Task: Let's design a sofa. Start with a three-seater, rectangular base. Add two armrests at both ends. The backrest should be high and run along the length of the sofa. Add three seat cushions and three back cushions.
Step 158:
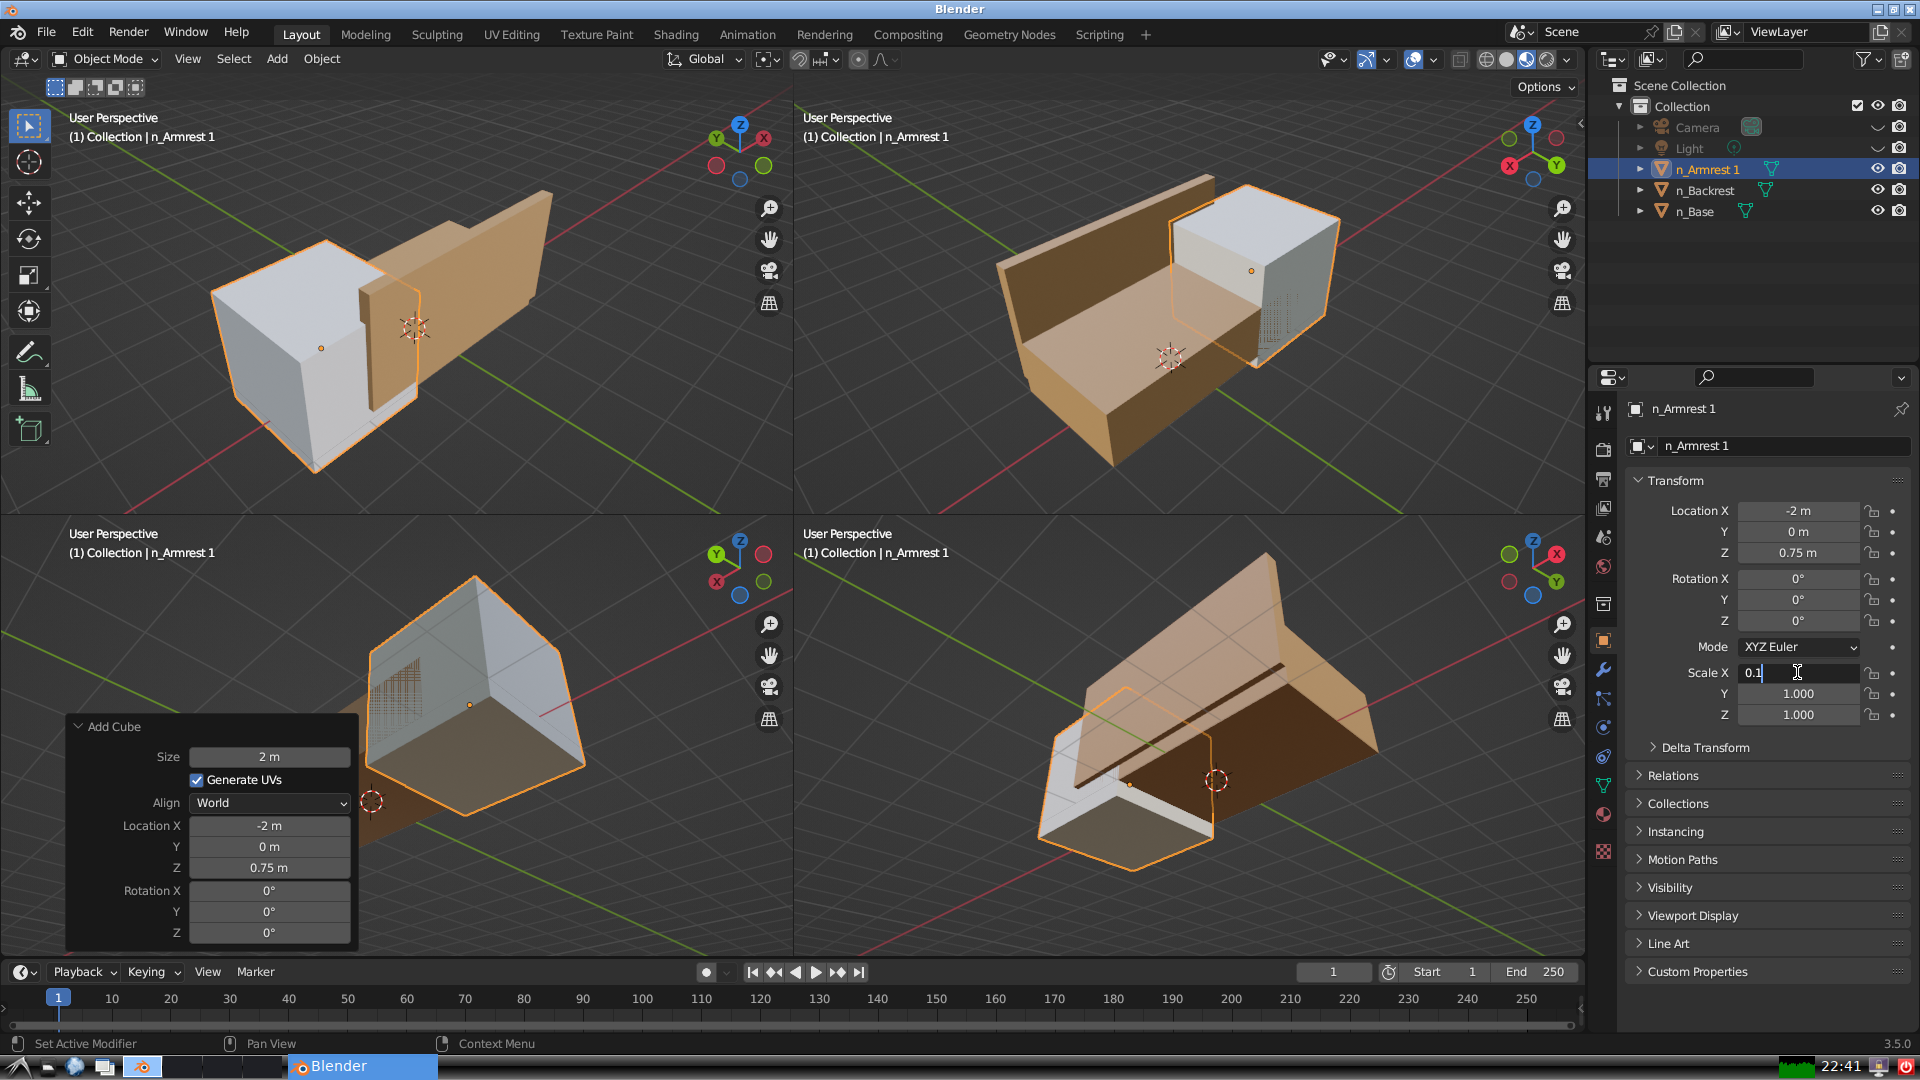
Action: {"key_press": ['Return']}